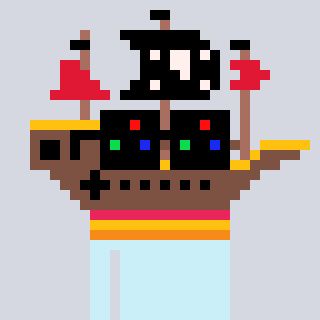
a pixel art character with square black sunglasses, a pirateship-shaped head and a cold-colored body on a cool background